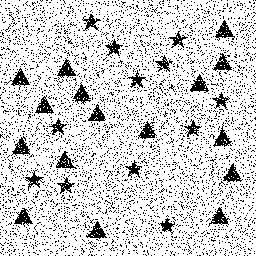
Squares: 0
Triangles: 16
Stars: 12
Total shapes: 28